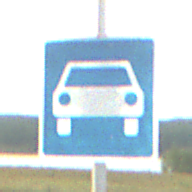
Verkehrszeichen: Kraftfahrstrasse
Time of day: SunriseSunset
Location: Outdoor (RoadRail)
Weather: PartlyCloudy
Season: NotSpecified
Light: Natural